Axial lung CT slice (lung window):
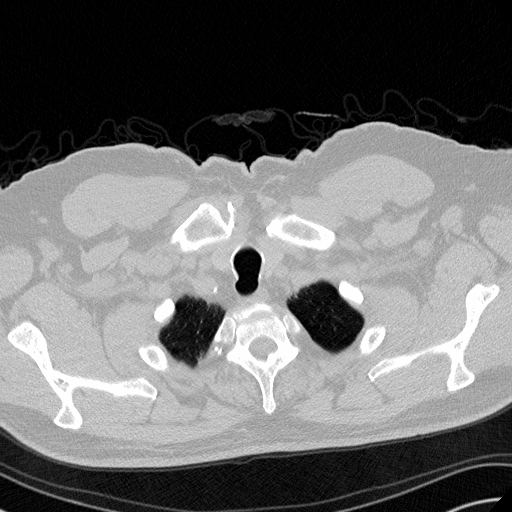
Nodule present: no